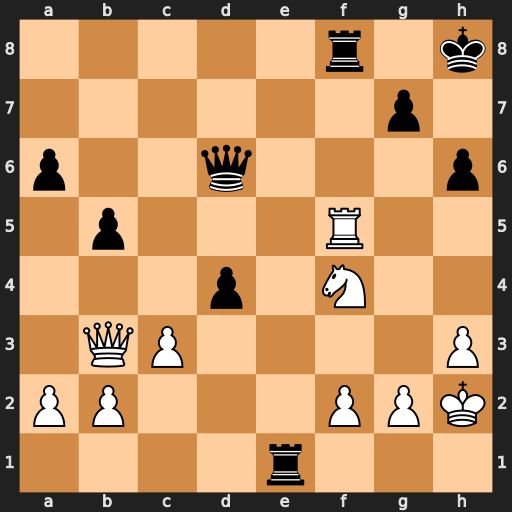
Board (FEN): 5r1k/6p1/p2q3p/1p3R2/3p1N2/1QP4P/PP3PPK/4r3
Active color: w
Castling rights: -
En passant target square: -
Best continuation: Rxf8+ Qxf8 Ng6+ Kh7 Nxf8+